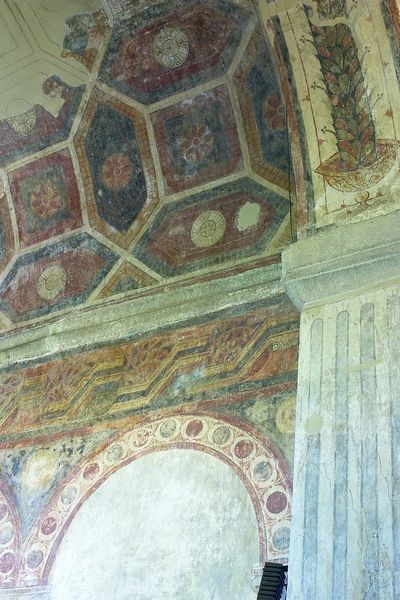
Titel: San Julián de los Prados in Oviedo
Standort: Oviedo, San Julián de los Prados (EU - E)
Schlagwörter: blau, gemälde, weiß, gelb, grün, bunt, pfeiler, säule, zeichnung, rot, malerei, muster, ornament, schale, schüssel, kirche, kreis, rund, bogen, pilaster, rundbogen, ornamente, wandmalerei, gewölbe, kloster, dom, kreise, mosaik, kathedrale, quadrate, fresken, balu, fresko, abtei, ornamentik, illusion, dreiecke, kassette, tonnengewölbe, restauration, restauriert